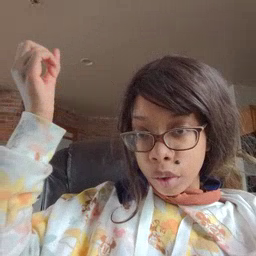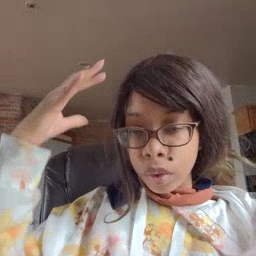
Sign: shower